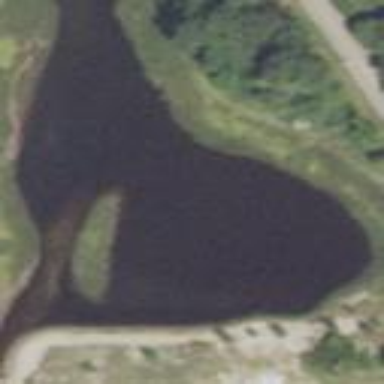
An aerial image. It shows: Tidal water body.